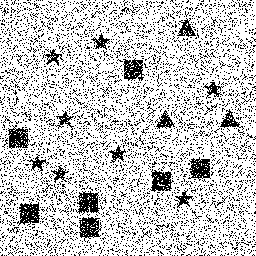
Squares: 7
Triangles: 3
Stars: 8
Total shapes: 18